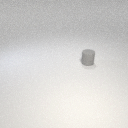
small gray rubber cylinder